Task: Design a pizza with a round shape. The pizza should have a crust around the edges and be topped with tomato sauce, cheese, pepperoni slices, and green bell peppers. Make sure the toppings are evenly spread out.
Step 571:
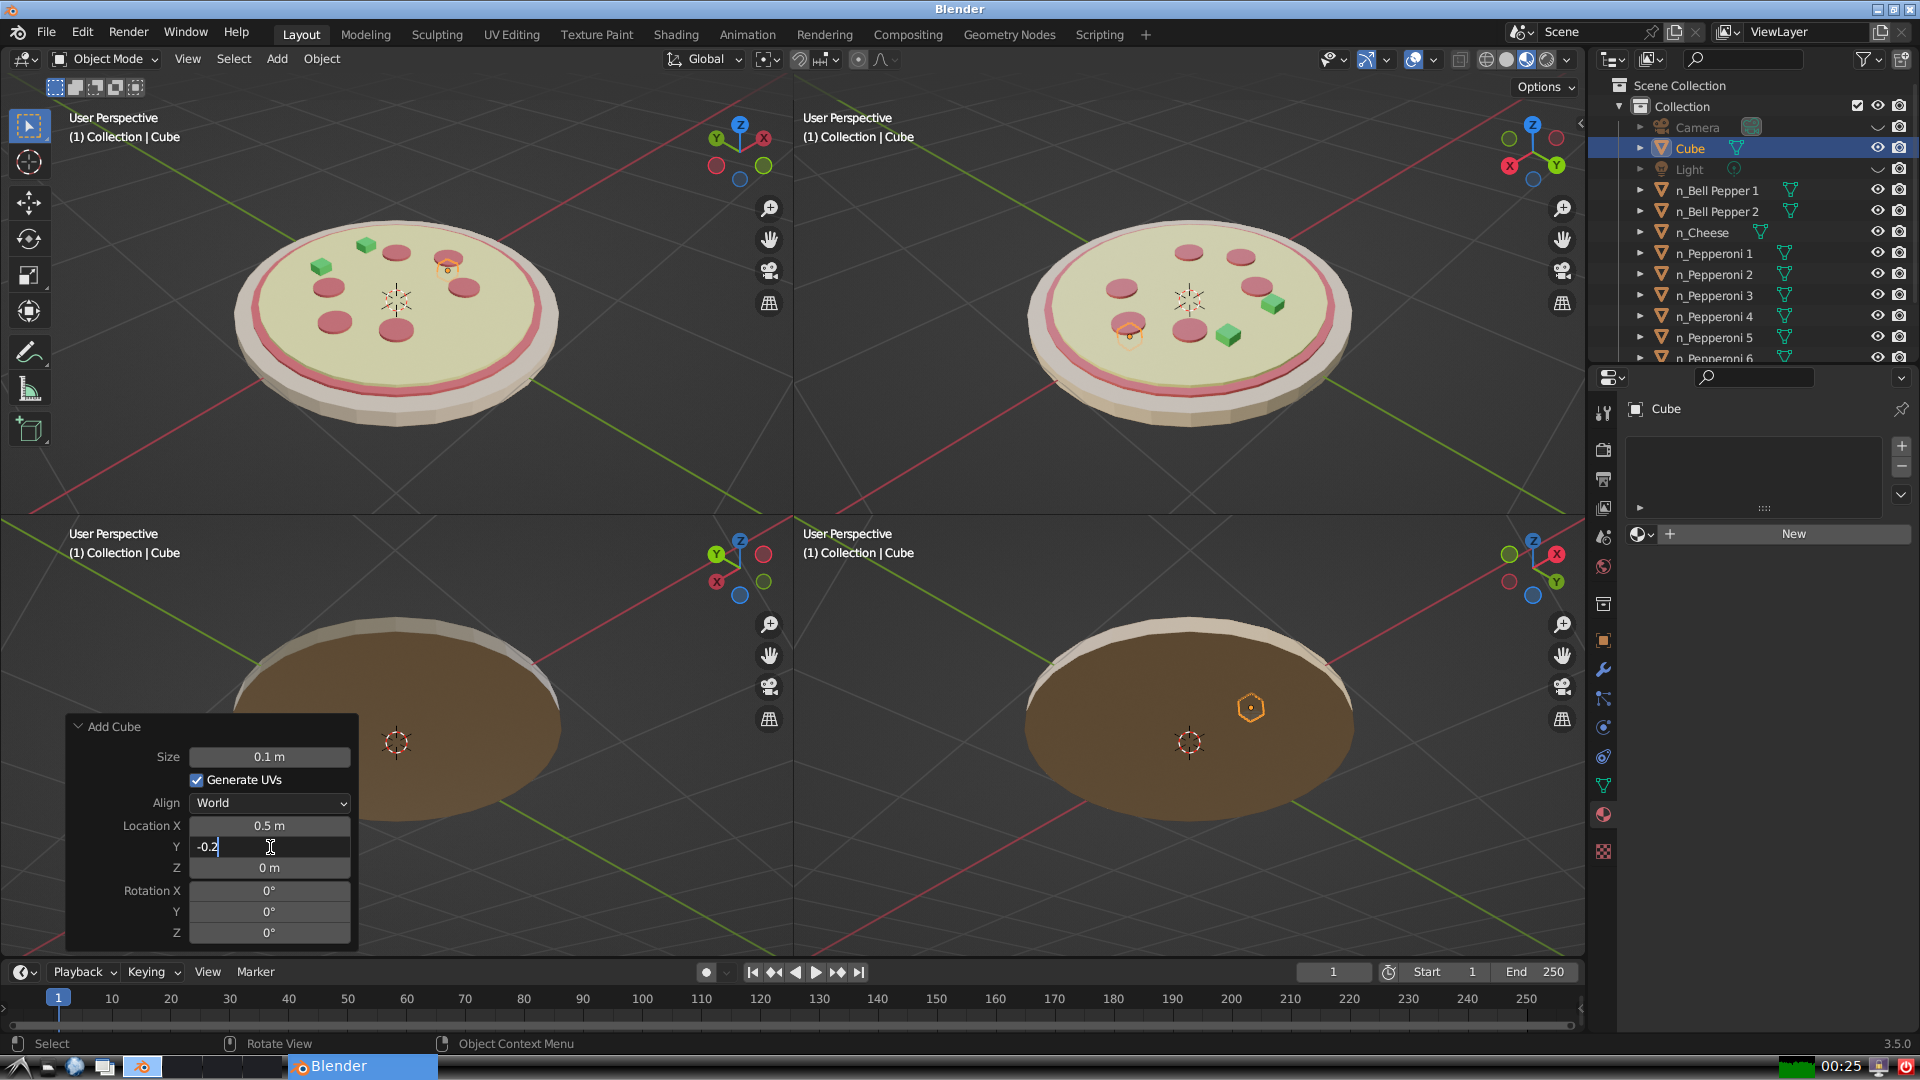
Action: {"key_press": ['Return']}